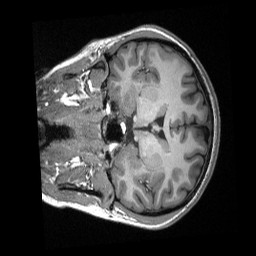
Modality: T1w
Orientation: coronal
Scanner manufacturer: siemens
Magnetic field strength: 3 T
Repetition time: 2.3 s
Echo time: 0.00308 s